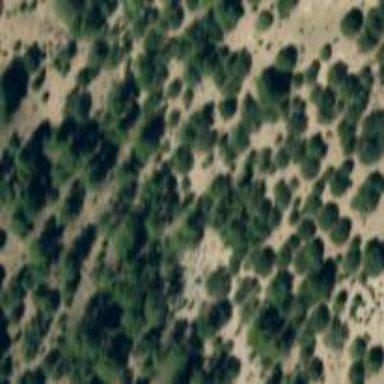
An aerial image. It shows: Evergreen woodland featuring needle-leaved trees.